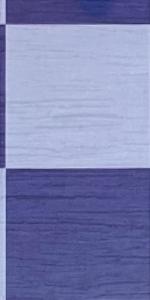
Label: Empty